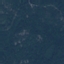
Land use / land cover class: Forest